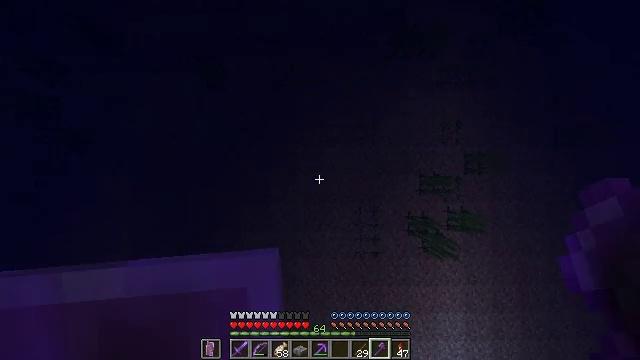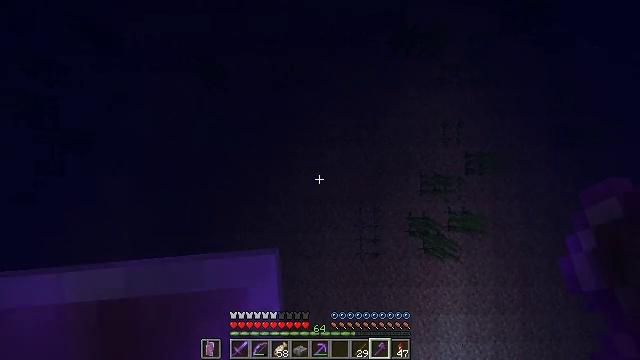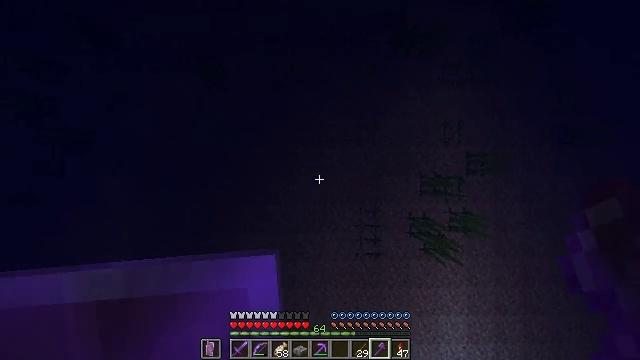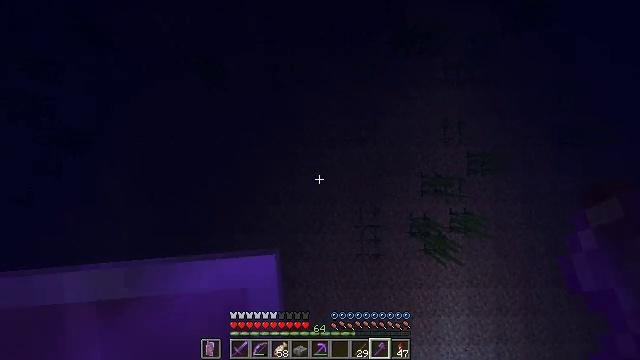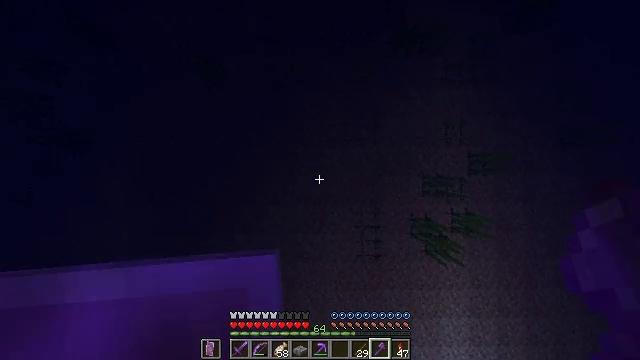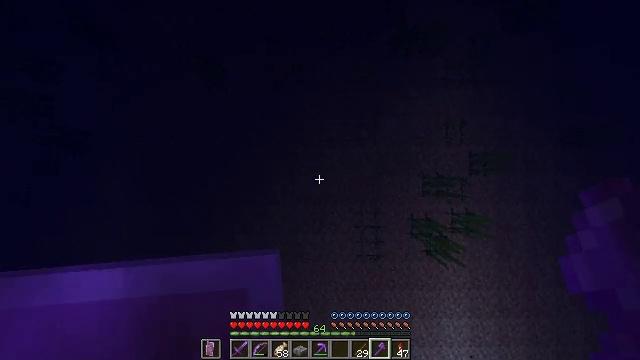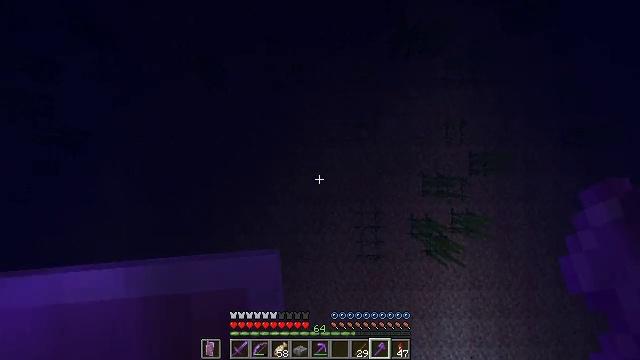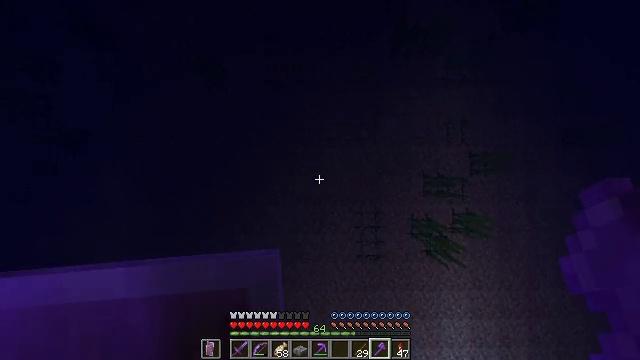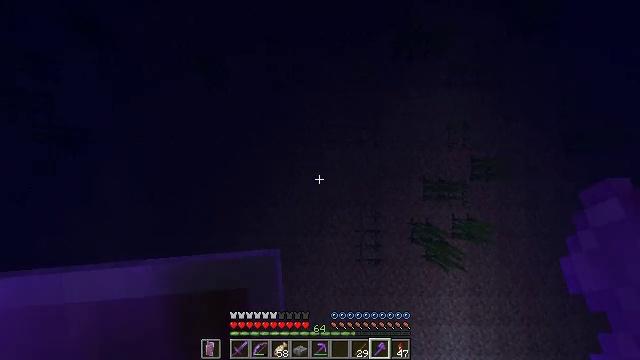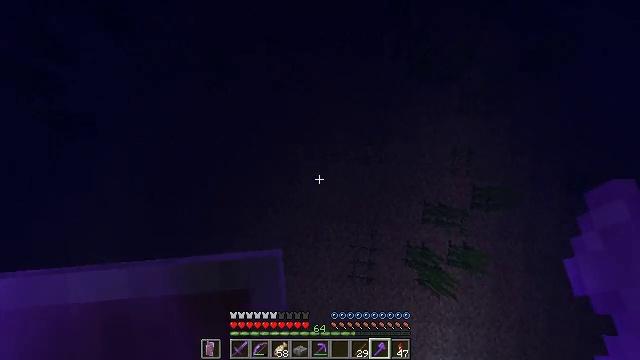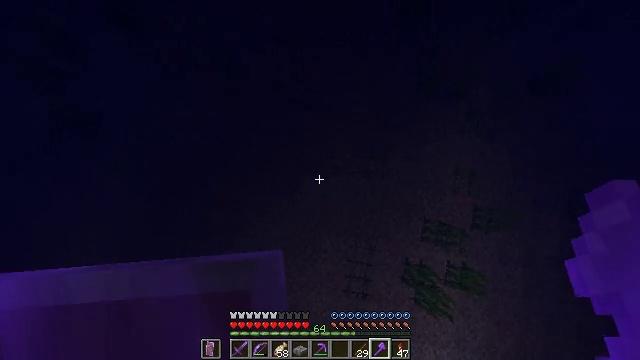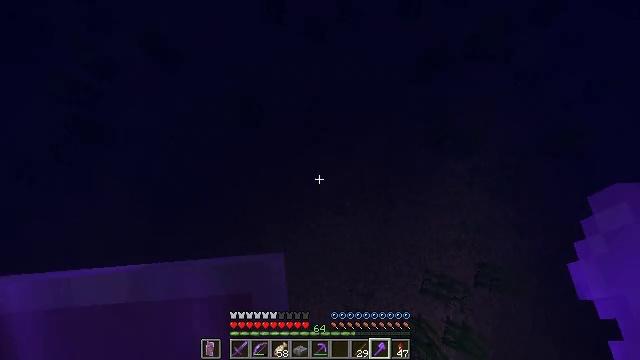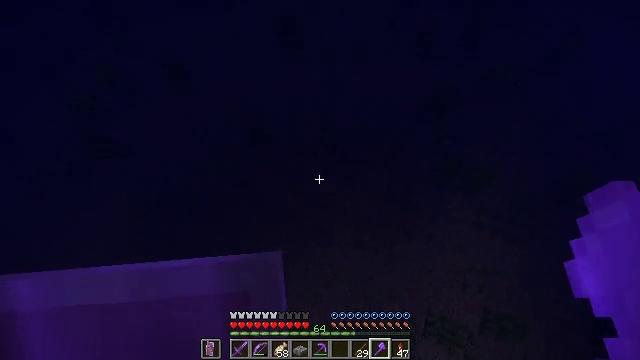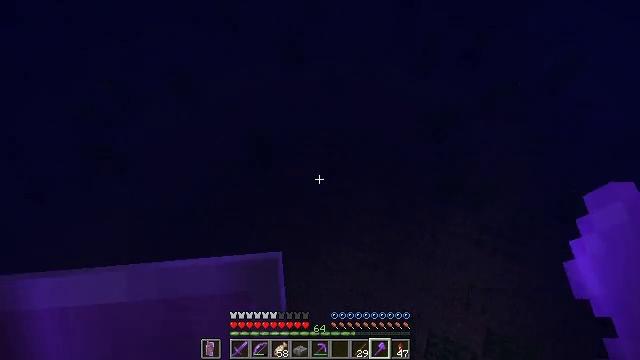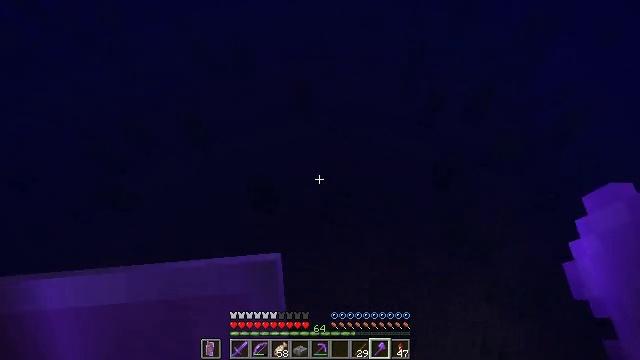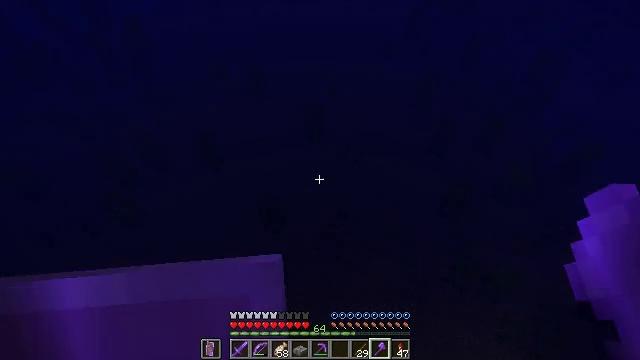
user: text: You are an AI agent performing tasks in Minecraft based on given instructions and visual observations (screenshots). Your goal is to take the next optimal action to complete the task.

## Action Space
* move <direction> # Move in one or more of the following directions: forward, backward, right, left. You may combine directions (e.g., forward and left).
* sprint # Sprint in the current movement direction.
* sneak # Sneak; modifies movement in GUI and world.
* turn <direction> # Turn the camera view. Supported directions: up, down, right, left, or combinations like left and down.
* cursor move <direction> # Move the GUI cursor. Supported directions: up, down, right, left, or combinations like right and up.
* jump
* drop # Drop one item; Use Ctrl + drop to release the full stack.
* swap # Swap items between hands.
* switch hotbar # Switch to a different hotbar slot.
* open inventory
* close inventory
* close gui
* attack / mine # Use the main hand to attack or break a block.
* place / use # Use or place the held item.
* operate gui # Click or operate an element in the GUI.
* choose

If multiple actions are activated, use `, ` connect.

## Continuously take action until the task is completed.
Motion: motion action
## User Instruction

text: Mine the blast furnace.
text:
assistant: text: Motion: no_op
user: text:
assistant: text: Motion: no_op
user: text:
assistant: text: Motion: no_op
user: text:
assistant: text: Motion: no_op
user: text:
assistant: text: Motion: no_op
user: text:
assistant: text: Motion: no_op
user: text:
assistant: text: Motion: no_op
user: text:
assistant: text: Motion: turn left
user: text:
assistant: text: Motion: turn left and up
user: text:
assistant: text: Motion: turn left and up
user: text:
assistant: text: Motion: turn left and up
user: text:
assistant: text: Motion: turn left and up
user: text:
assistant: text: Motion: turn left and up
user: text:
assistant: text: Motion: turn left and up
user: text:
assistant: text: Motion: turn left and up
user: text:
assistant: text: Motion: no_op
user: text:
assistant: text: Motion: no_op
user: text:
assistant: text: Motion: no_op
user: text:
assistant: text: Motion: no_op
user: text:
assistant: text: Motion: no_op
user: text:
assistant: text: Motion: no_op
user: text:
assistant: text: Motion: no_op
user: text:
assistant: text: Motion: no_op
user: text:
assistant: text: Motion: no_op
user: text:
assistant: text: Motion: no_op
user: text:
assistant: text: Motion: turn right and up
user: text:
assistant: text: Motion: turn right and up
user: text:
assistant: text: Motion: turn right and up
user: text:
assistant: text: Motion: move right, turn up
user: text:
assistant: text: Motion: move right, turn up